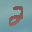
Label: 2